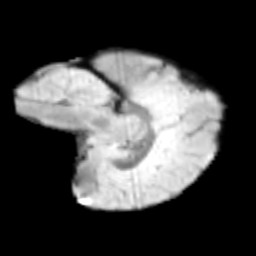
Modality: T2w
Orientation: sagittal
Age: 9
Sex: male
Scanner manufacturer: siemens
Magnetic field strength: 3 T
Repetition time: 3.8 s
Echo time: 0.07 s